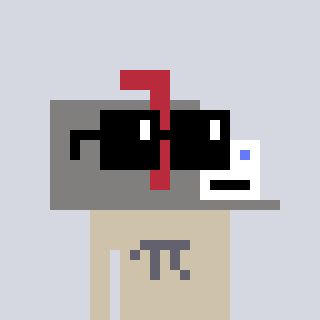
a pixel art character with square black sunglasses, a mailbox-shaped head and a bege-colored body on a cool background